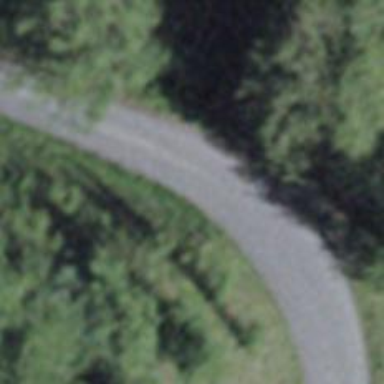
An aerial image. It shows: Tertiary road.